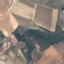
Label: PermanentCrop